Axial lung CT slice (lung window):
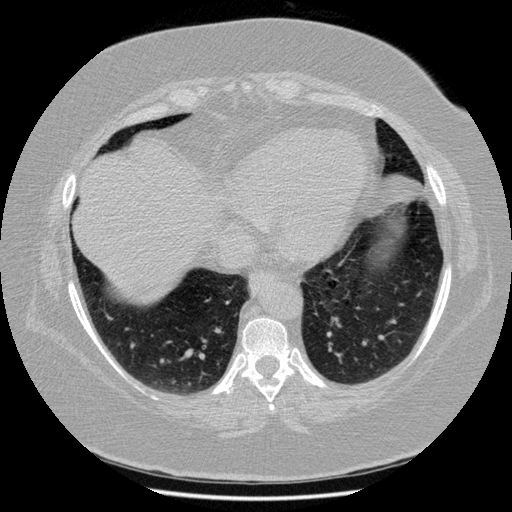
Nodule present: no